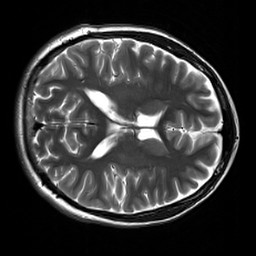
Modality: T2w
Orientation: axial
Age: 24
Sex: male
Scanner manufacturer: siemens
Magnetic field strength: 3 T
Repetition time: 7 s
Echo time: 0.09 s